Question: I am using the popup kendo grid and i use add new record and edit mode and i want change caption of popup window kendo grid by html helper when i add new record.
'''
<div class="k-rtl">
@(Html.Kendo().Grid<KendoSample.Models.Person>()
.Name("grid")
.Columns(columns =>
{
columns.Bound(p => p.PersonId).Title("Person Code").Width(100).Sortable(true);
columns.Bound(p => p.Name).Title("Name").Width(200).Sortable(true);
columns.Bound(p => p.Family).Title("Family").Sortable(false);
columns.Command(c => { c.Edit().Text("Edit").CancelText("Cancel").UpdateText("save"); c.Destroy().Text("Delete"); });
})
.Pageable()
.ToolBar(s => { s.Create().Text("yjd"); })
.Editable(c => { c.TemplateName("Default").Mode(GridEditMode.PopUp); c.Window(x => x.Title("wyrysh")); })
.Scrollable()
.Sortable()
.HtmlAttributes(new { style = "height:430px;" })
.DataSource(dataSource => dataSource
.Ajax()
.Model(c => c.Id(p => p.PersonId))
.Create(c => c.Action("Read", "Home"))
.Read(read => read.Action("EditingPopup_Read", "Grid"))
.Update(update => update.Action("EditingPopup_Update", "Grid"))
.Destroy(update => update.Action("EditingPopup_Destroy", "Grid"))
.ServerOperation(true)
.PageSize(8)
.Read(read => read.Action("EditingPopup_read", "Home"))
)
.Sortable()
.Filterable()
)
</div>
'''
please tell me how to change caption of popup window in add mode.

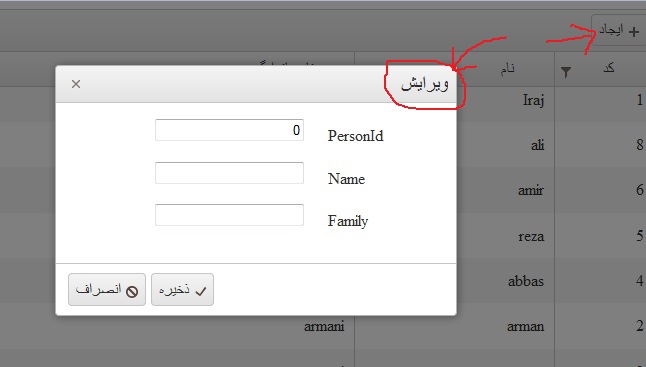
Answer: i fix this issue by use edit event.
'''
.Events(events => events.Edit("insertPopupCaption")
<script>
function insertPopupCaption(e) {
if (e.model.isNew()) {
$('.k-window-title').text("add");
}
}
</script>
'''